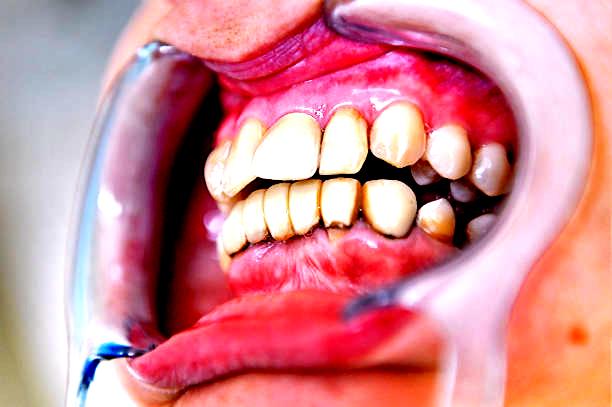
Condition: Calculus